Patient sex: F
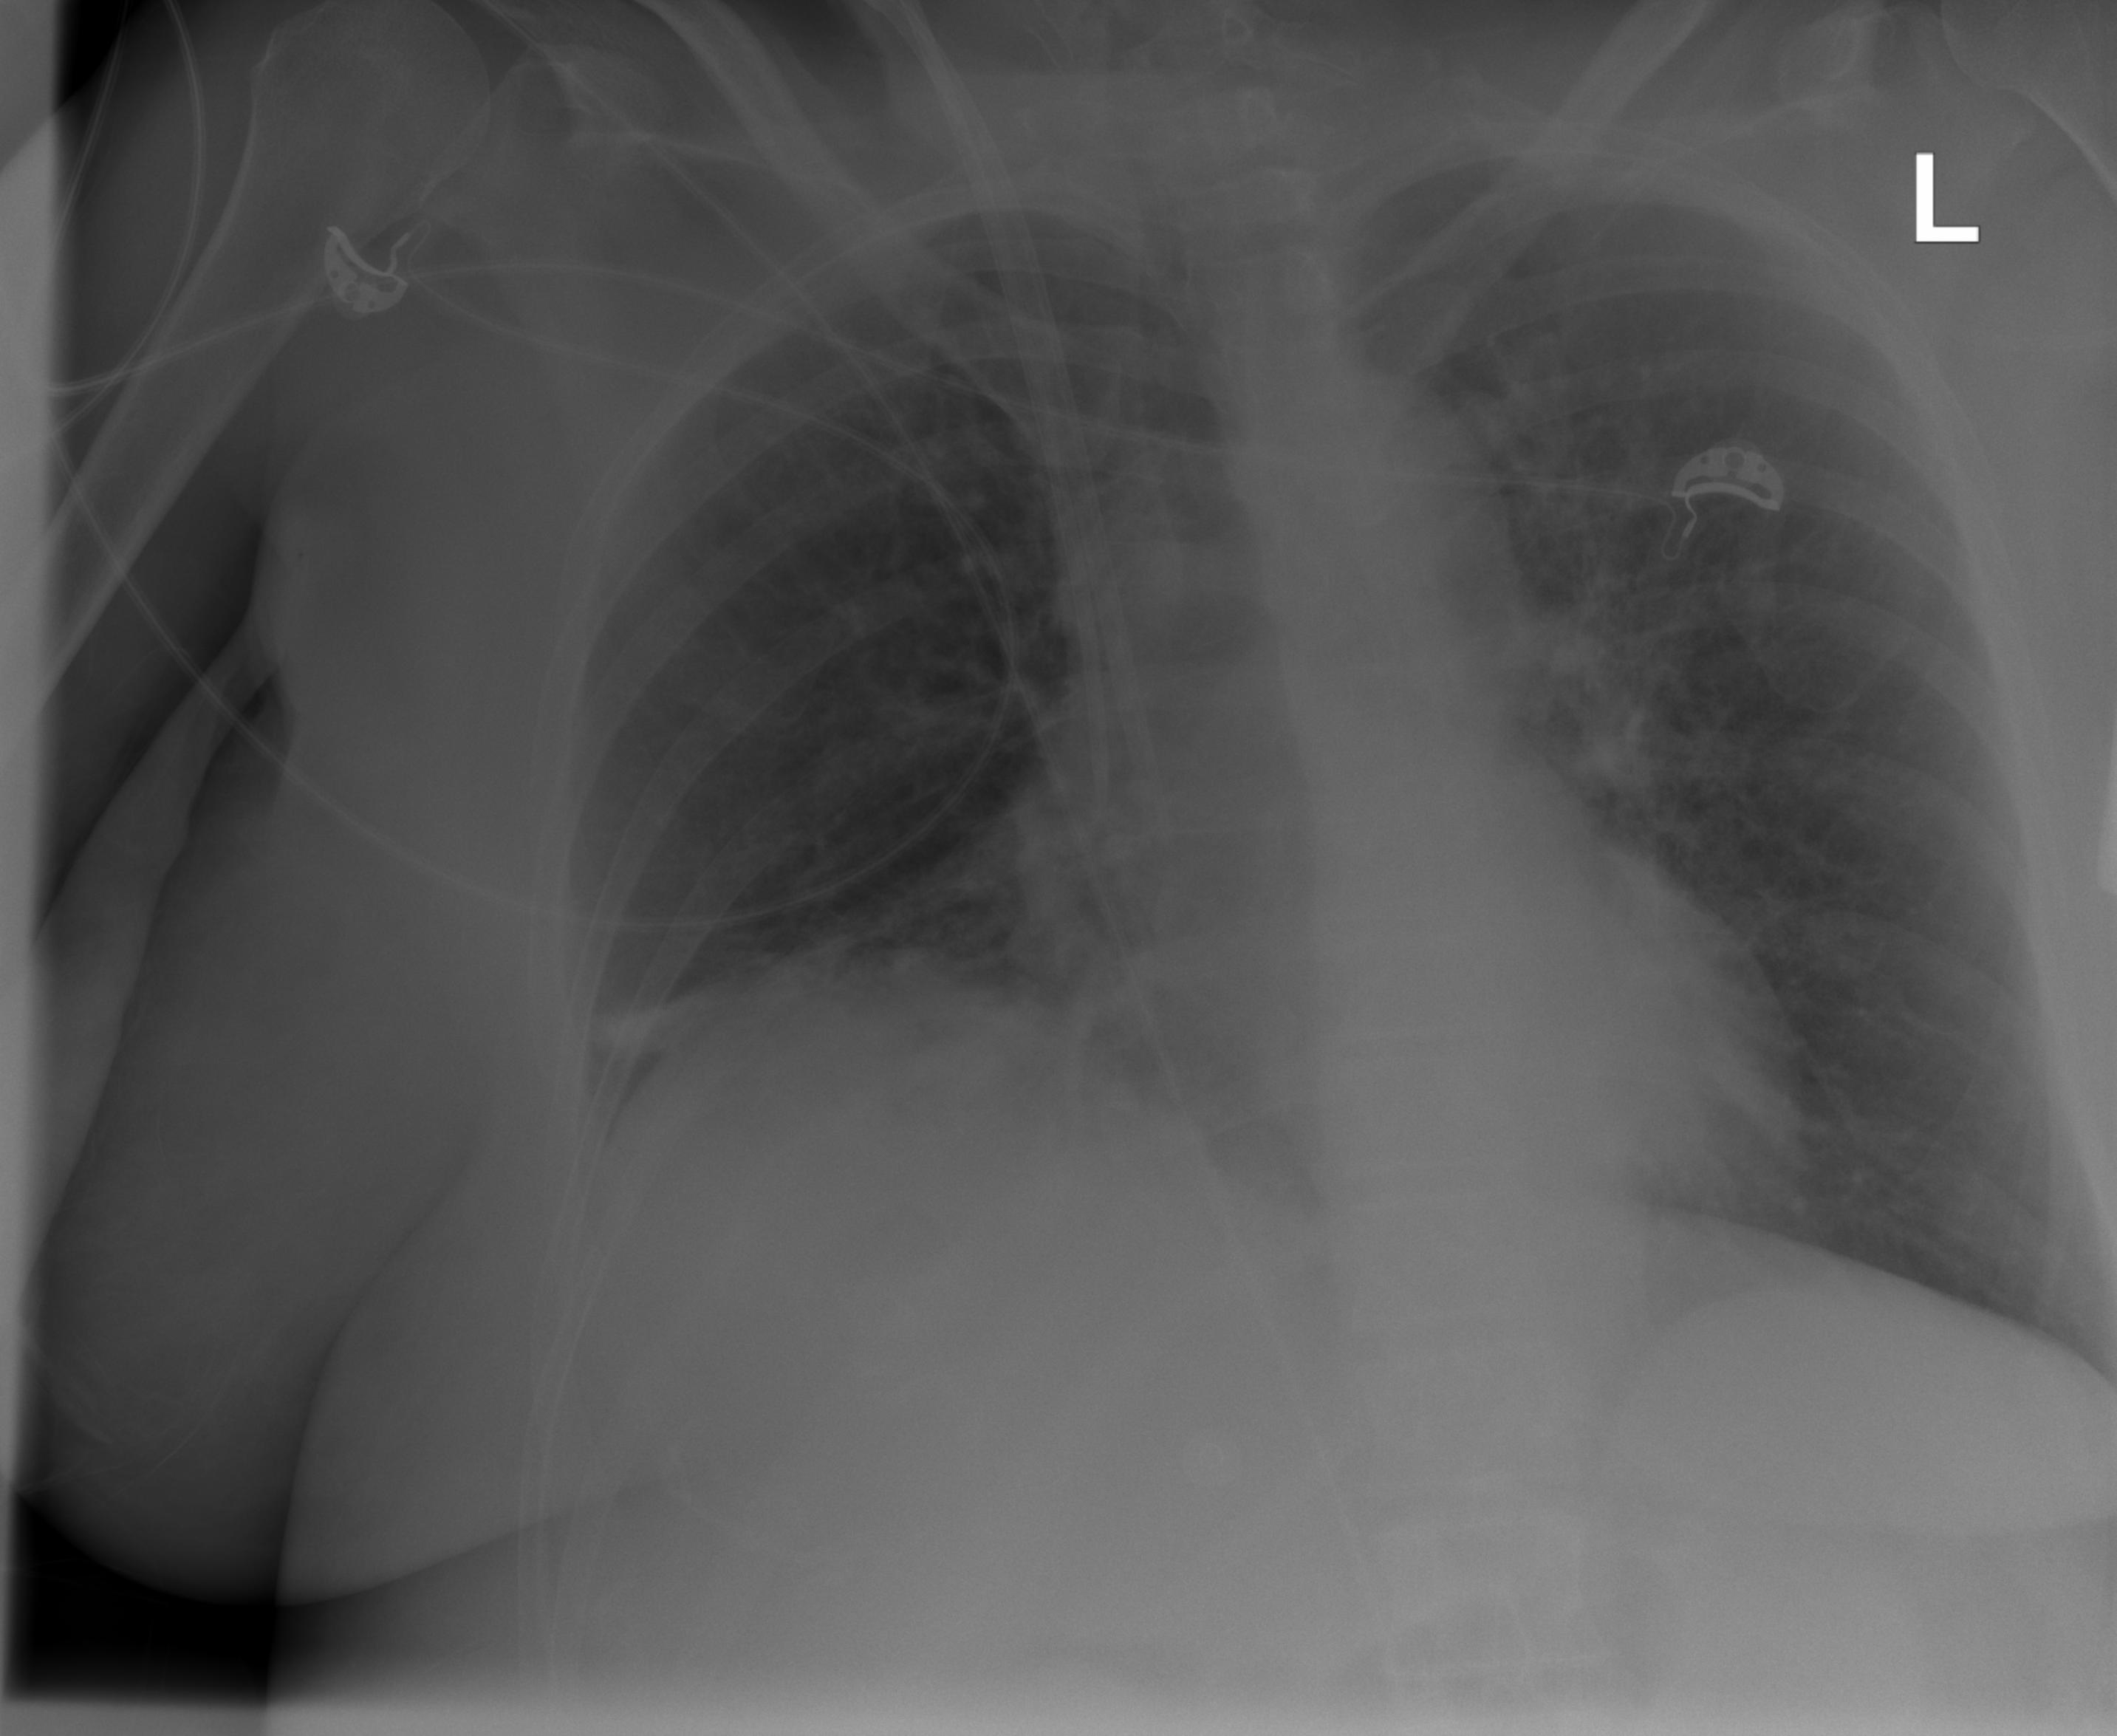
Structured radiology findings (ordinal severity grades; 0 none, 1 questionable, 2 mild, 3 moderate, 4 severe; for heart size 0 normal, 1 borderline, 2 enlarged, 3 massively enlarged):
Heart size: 0
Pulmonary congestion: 2
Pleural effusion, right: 0
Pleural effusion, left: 0
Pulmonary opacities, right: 0
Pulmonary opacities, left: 0
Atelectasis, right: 2
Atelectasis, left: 0